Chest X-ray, AP view. Patient: 48 years old, sex F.
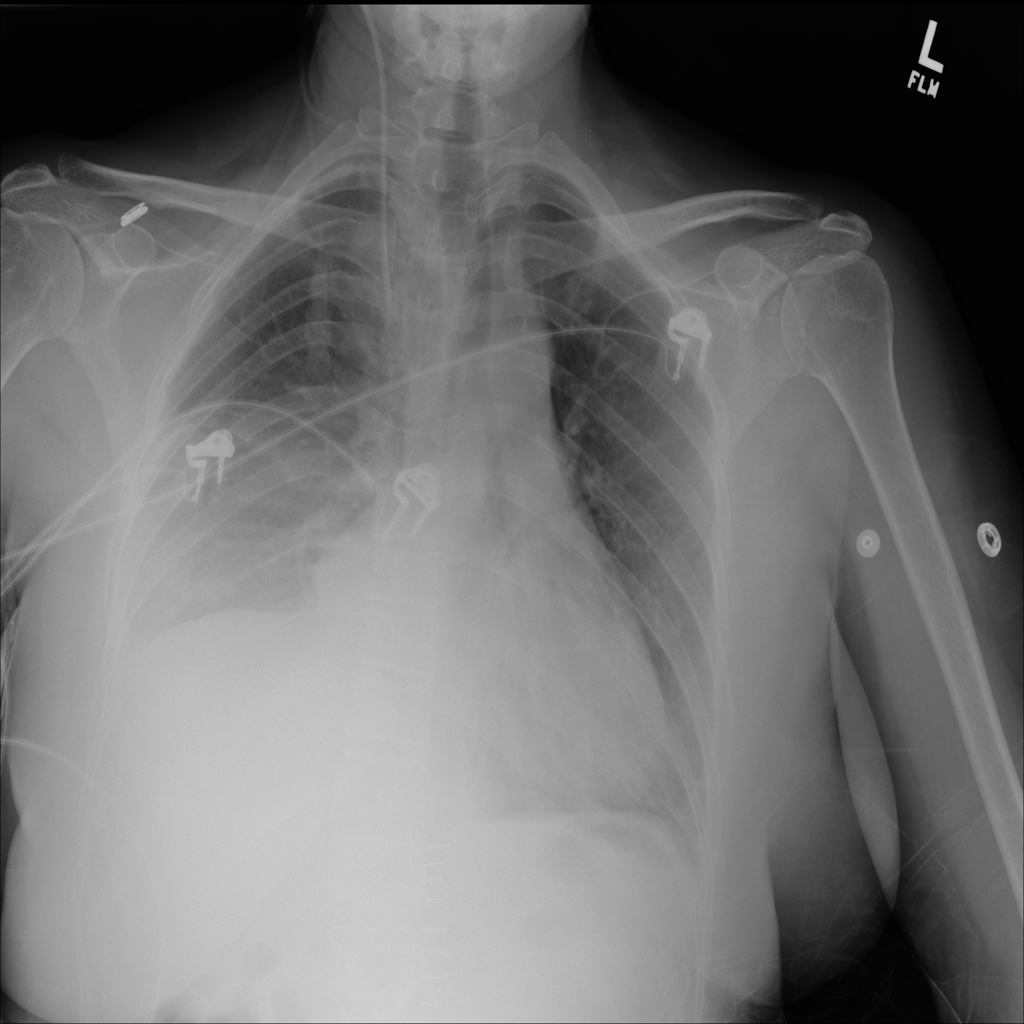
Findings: Effusion